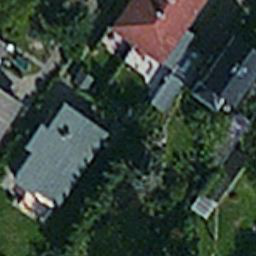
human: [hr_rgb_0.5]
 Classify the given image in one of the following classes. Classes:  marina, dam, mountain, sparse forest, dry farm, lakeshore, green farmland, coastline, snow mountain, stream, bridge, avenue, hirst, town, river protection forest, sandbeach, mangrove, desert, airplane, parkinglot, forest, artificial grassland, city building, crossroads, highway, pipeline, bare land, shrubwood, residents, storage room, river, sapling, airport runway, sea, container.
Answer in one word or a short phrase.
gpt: residents